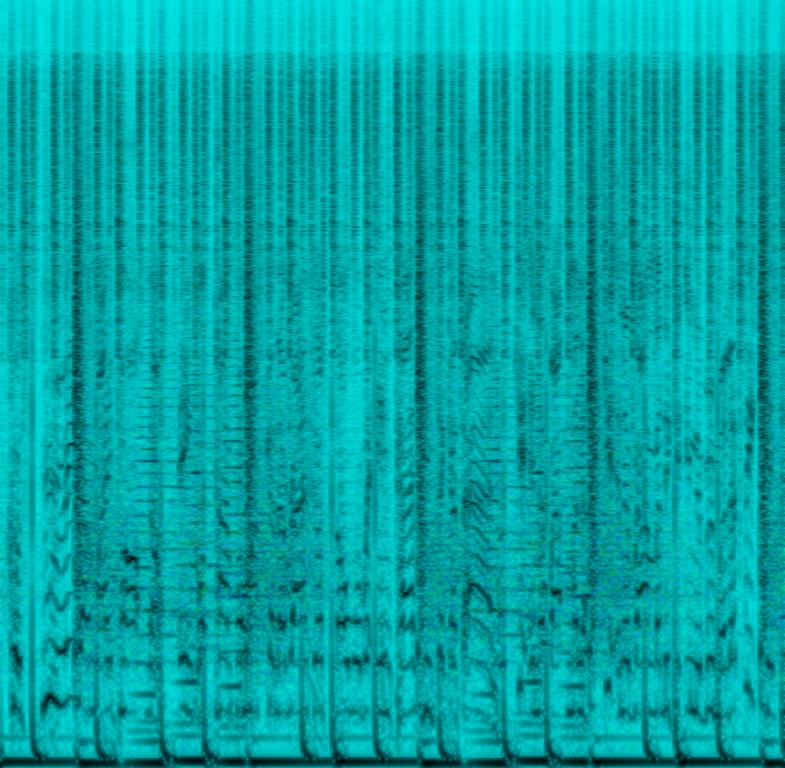
This song contains digital drums playing along with a raw synth bass sound playing a melody while a male voice is rapping in a higher key. Then a female voice takes over singing a melody along to the bass. This song may be playing loud when at home alone.